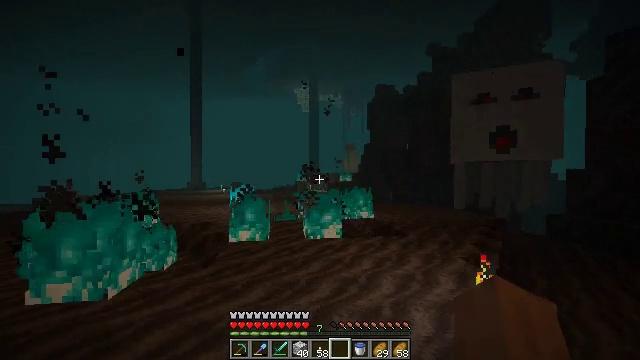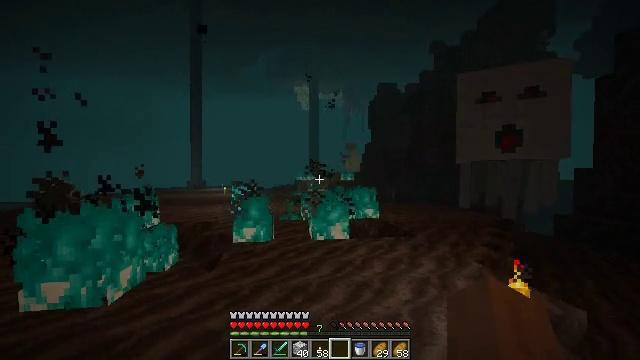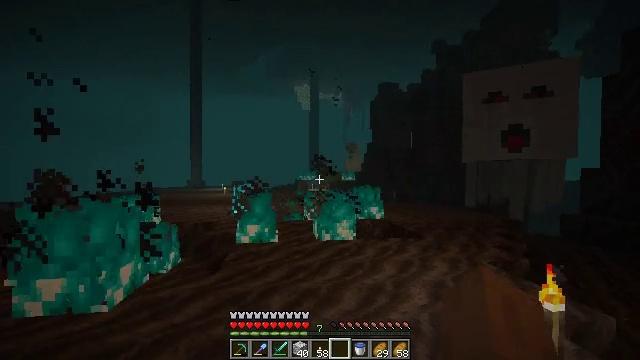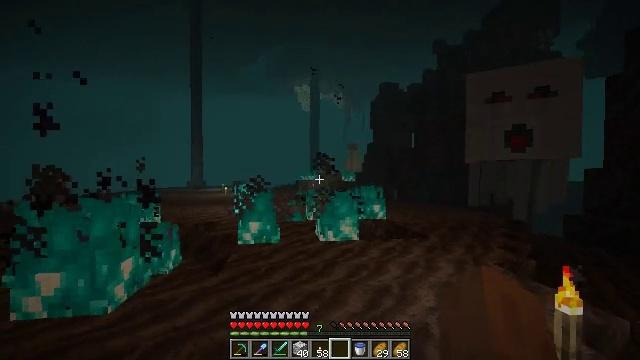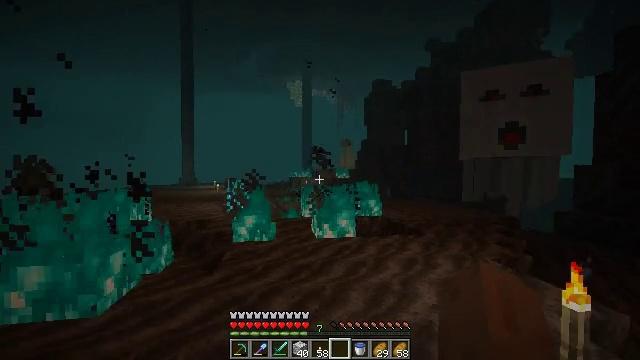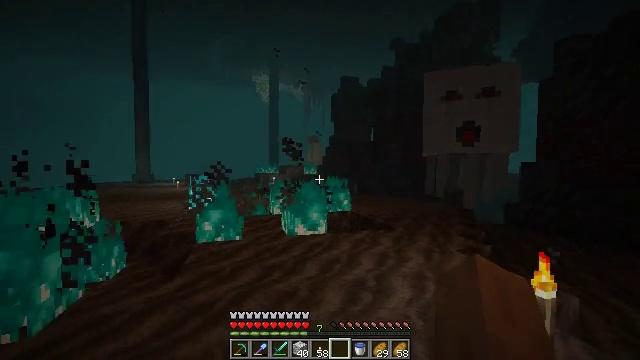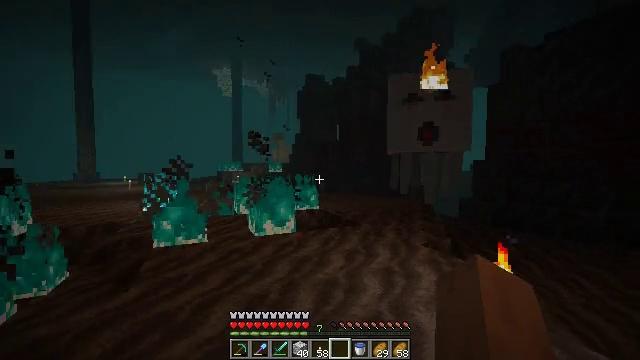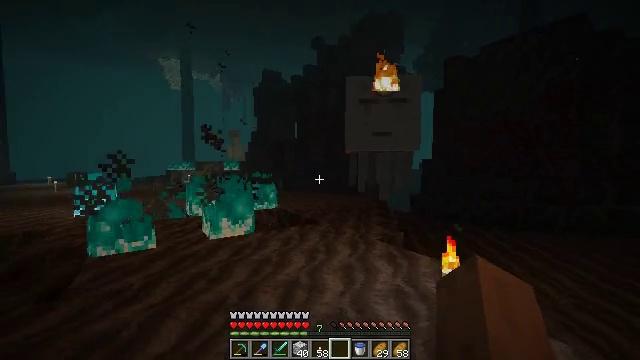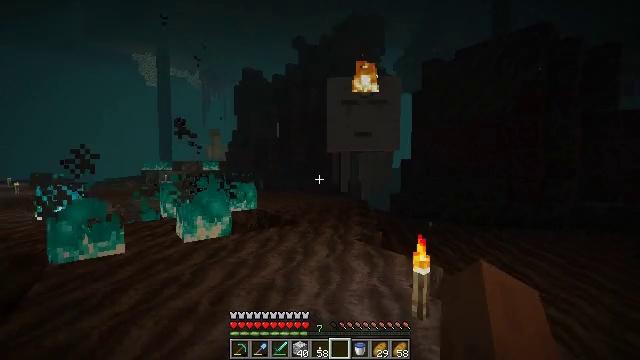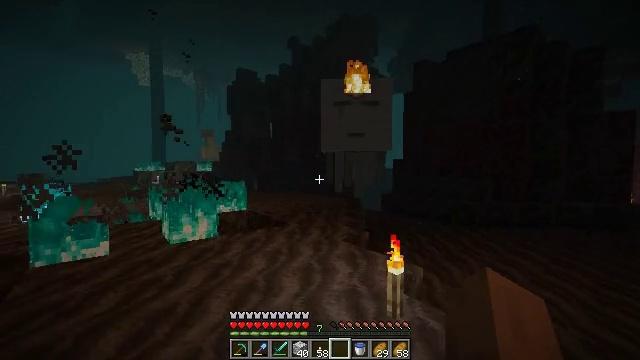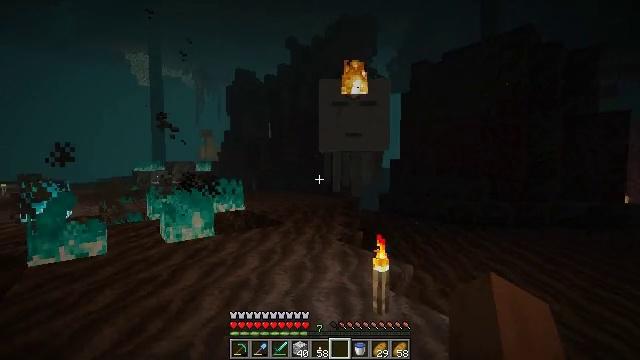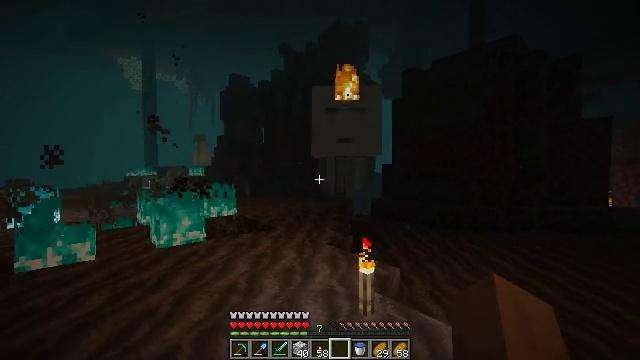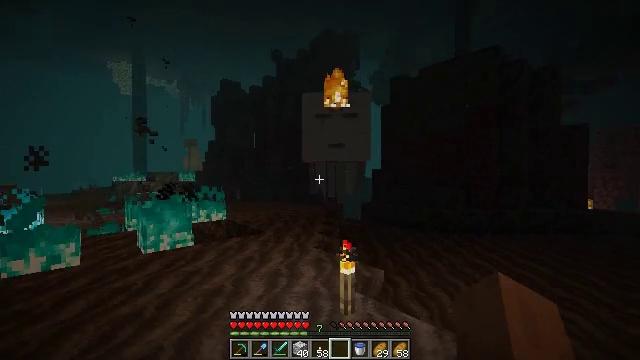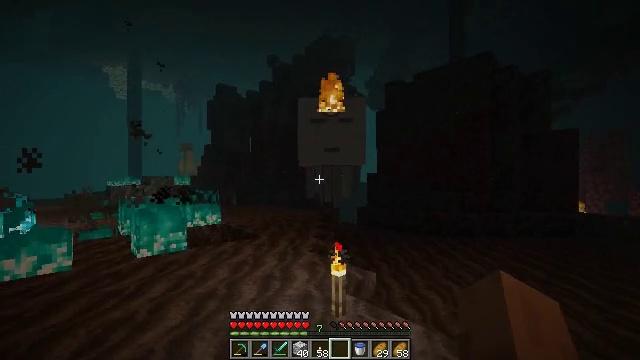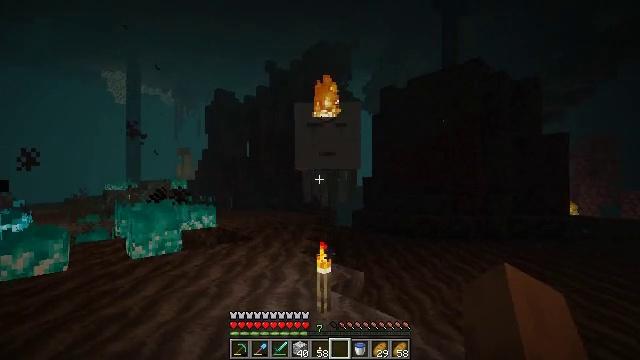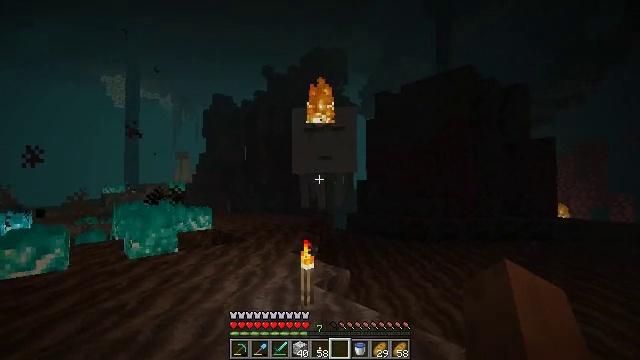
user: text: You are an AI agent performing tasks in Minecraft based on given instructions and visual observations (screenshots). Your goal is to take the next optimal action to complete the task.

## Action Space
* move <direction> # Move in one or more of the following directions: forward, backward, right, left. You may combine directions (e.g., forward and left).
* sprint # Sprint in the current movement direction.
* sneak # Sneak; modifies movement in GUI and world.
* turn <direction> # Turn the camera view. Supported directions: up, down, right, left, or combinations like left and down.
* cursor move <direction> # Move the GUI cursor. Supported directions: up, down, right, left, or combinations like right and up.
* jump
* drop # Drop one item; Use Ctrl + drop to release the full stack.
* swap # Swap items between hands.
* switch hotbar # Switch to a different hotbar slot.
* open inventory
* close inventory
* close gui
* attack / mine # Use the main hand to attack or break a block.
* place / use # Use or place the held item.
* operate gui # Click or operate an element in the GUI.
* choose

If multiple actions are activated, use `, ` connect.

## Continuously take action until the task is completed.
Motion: motion action
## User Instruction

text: Attack the soul fire to put it out.
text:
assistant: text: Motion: move forward and move left
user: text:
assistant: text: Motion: move forward and move left
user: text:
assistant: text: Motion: move forward and move left
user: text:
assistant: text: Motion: move forward, turn right
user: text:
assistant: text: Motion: turn right
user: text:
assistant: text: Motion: turn right
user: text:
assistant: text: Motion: move right, turn right
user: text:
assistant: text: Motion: move right, turn right
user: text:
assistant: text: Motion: move back and move right
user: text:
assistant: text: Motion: move back and move right
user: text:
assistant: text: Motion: move back and move right, turn right and up
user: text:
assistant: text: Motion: move back and move right, turn right and up
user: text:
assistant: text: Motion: move back and move right
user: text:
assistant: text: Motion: move back and move right
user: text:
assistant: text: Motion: move back
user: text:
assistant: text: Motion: move back, turn up
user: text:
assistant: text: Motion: move back
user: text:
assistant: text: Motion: move back, turn up
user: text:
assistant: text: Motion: move back
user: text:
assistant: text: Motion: no_op
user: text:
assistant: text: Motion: no_op
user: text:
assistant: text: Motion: no_op
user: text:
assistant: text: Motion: no_op
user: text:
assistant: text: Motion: turn left
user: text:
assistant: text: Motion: turn left
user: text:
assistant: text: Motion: turn left
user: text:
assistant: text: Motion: attack / mine
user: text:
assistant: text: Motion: move back, attack / mine
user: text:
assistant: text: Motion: move back, turn left, attack / mine
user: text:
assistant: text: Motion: move back, turn left